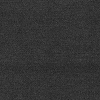
Atmospheric dust classification: dusty